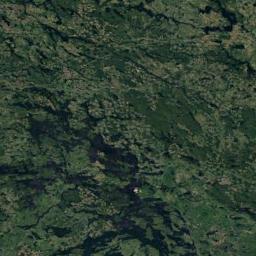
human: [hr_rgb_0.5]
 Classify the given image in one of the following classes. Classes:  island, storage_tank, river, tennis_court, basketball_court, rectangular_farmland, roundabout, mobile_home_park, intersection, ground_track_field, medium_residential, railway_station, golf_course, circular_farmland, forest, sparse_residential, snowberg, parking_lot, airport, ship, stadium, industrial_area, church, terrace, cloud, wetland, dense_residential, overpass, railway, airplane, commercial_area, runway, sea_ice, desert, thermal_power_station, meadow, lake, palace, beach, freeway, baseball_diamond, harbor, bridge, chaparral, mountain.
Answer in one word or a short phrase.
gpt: wetland